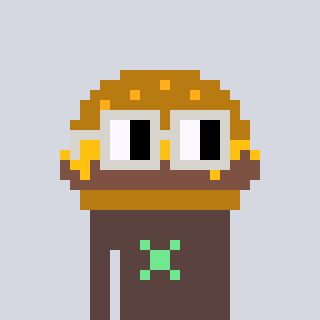
a pixel art character with square light gray glasses, a burger-shaped head and a darkbrown-colored body on a cool background